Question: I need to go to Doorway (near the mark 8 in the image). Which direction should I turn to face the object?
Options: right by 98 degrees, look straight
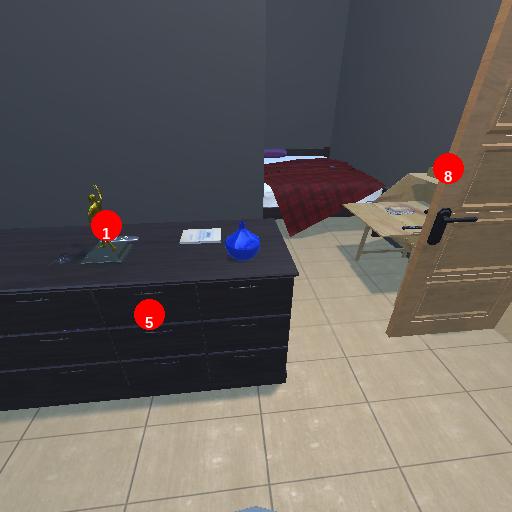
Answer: right by 98 degrees